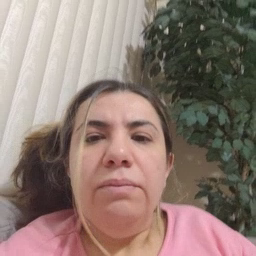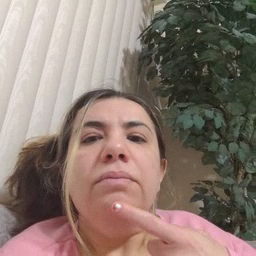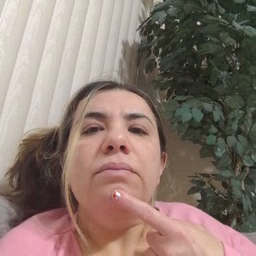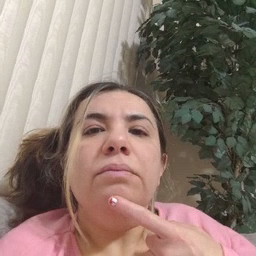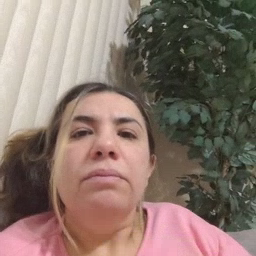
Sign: cheek